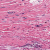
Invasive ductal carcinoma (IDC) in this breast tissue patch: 0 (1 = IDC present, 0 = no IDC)